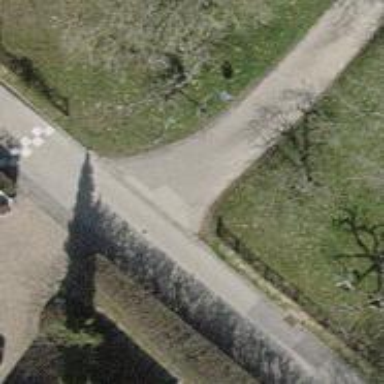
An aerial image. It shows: Alleyway designated as service road.